Question: I have a set of objects (rectangles having 4 vertices of (X,Y) each) draw on a map using OpenGL ES. I would want to implement way finding between each of them.
For example I have rectangles A,B,C,D,E

# Structure:
'''
A[Vertex(X,Y),Vertex(X,Y),Vertex(X,Y),Vertex(X,Y)] - Rectangle A
..
..
E[Vertex(X,Y),Vertex(X,Y),Vertex(X,Y),Vertex(X,Y)] - Rectangle E
'''
And I have no other information other than this. Is it possible to draw a path from B to E using A* path finding alogrithm.
Is there anything else required for its implemented? I've looked up A star search implementation but most of them word on grid based maps, where they calculate costs with the nearby nodes and use them for finding the map? Is there a way I could I calculate those with the data I have?
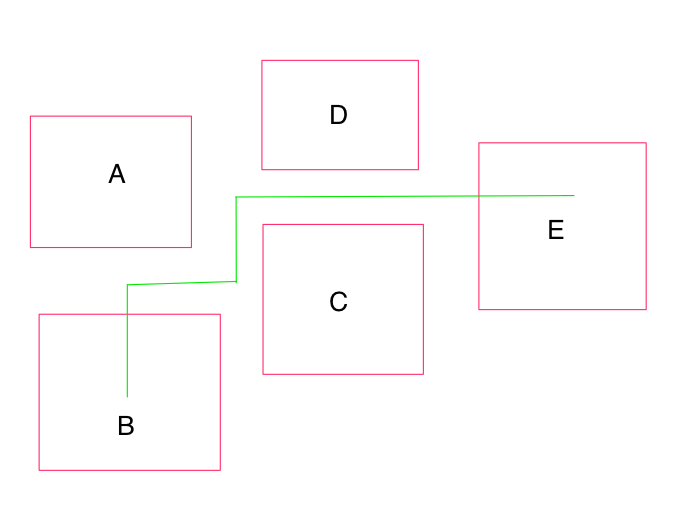
Answer: I can think of two ways off the top of my head to transform your data into something A* can work with, keeping in mind that A* can work on graphs, not just grids.
1. The simplest would just be to "gridify" your data. Come up with a high enough resolution grid covering the area you want to perform pathfinding in, and then mark cells as occupied, or not, based on whether or not they fall within your rectangles. "high enough resolution" might require more memory than you care to expend.
2. Apply a polygon triangulation algorithm to a polygon representing the open, traversable area of your your map, and then turn the triangles into vertices of a graph. The graph vertices would have edges between them whenever their corresponding triangles touched one another. Determining the weights to assign to the graph edges to ensure optimal pathfinding might be tricky. Smaller triangles should help.
In this case, you'll need to perform triangulation on a polygon with a number of holes in it, which complicates things. Fortunately, the subject has already come up here on stackoverflow, in "<URL>", which has a picture of exactly what you need done, right on the front page. Their demo page has some more pictures, including these helpful ones:
Suppose you do a very rough triangulation:

Paths going around corners might remain rather far from them, depending on how you convert the path on a graph to a path in your coordinate space. But if you do a much finer triangulation:

Then the paths will be able to stay closer to corners, walls, etc.
This technique ought to work for nearly any sort "map" with a polygonal outline, and polygonal areas that can't be traversed.